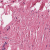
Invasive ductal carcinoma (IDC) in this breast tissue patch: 0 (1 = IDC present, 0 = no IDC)